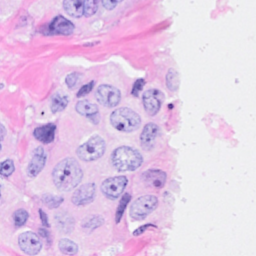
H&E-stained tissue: Breast